Brain MRI, t2w sequence, axial 2D slice.
Patient: age 52, sex M, weight 78 kg, height 1.78 m
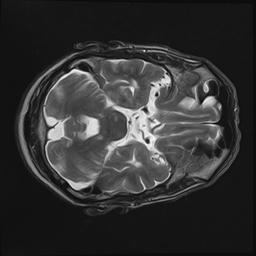